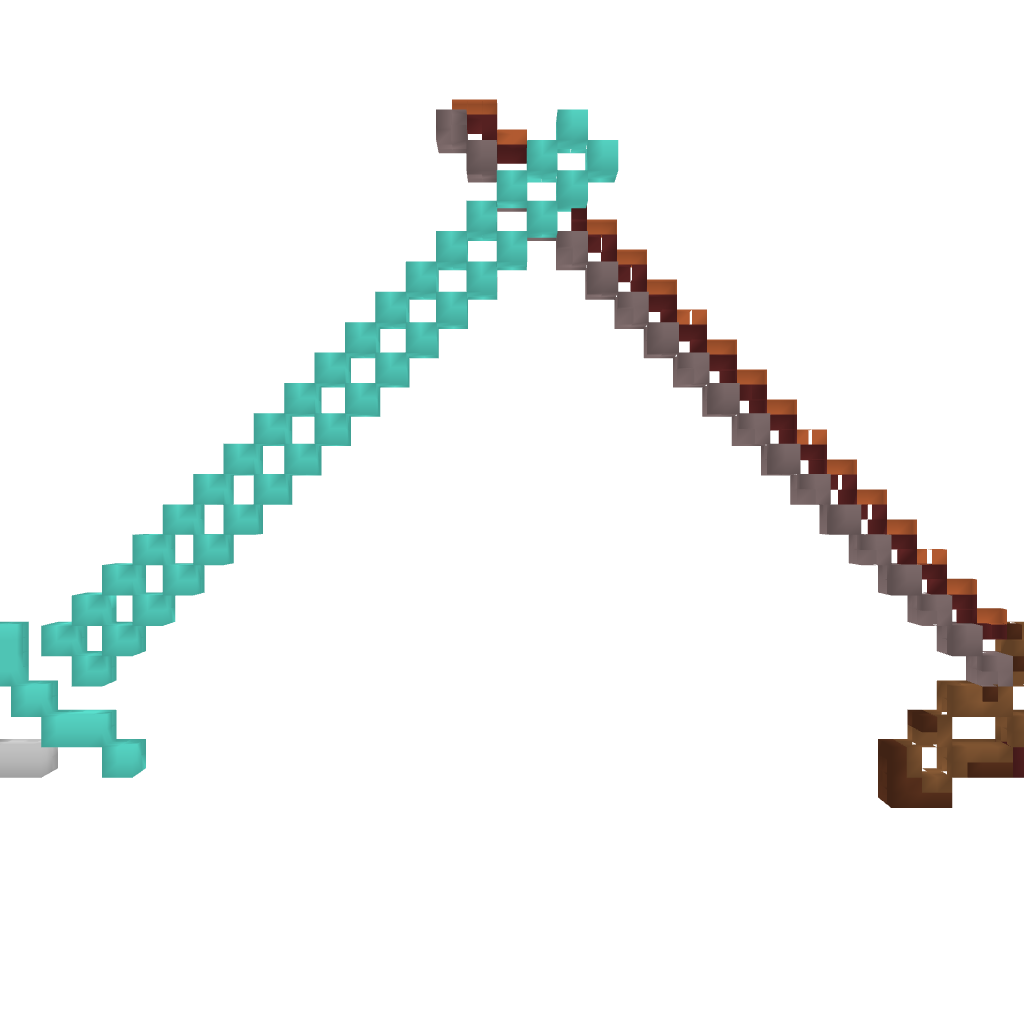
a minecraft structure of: Up'ards